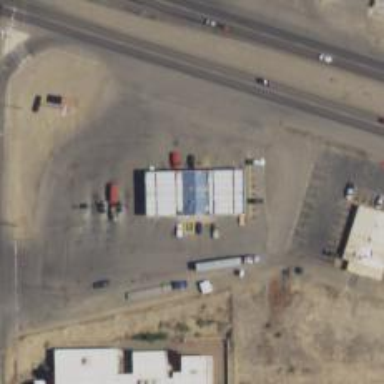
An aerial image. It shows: Convenience shop.